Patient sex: M
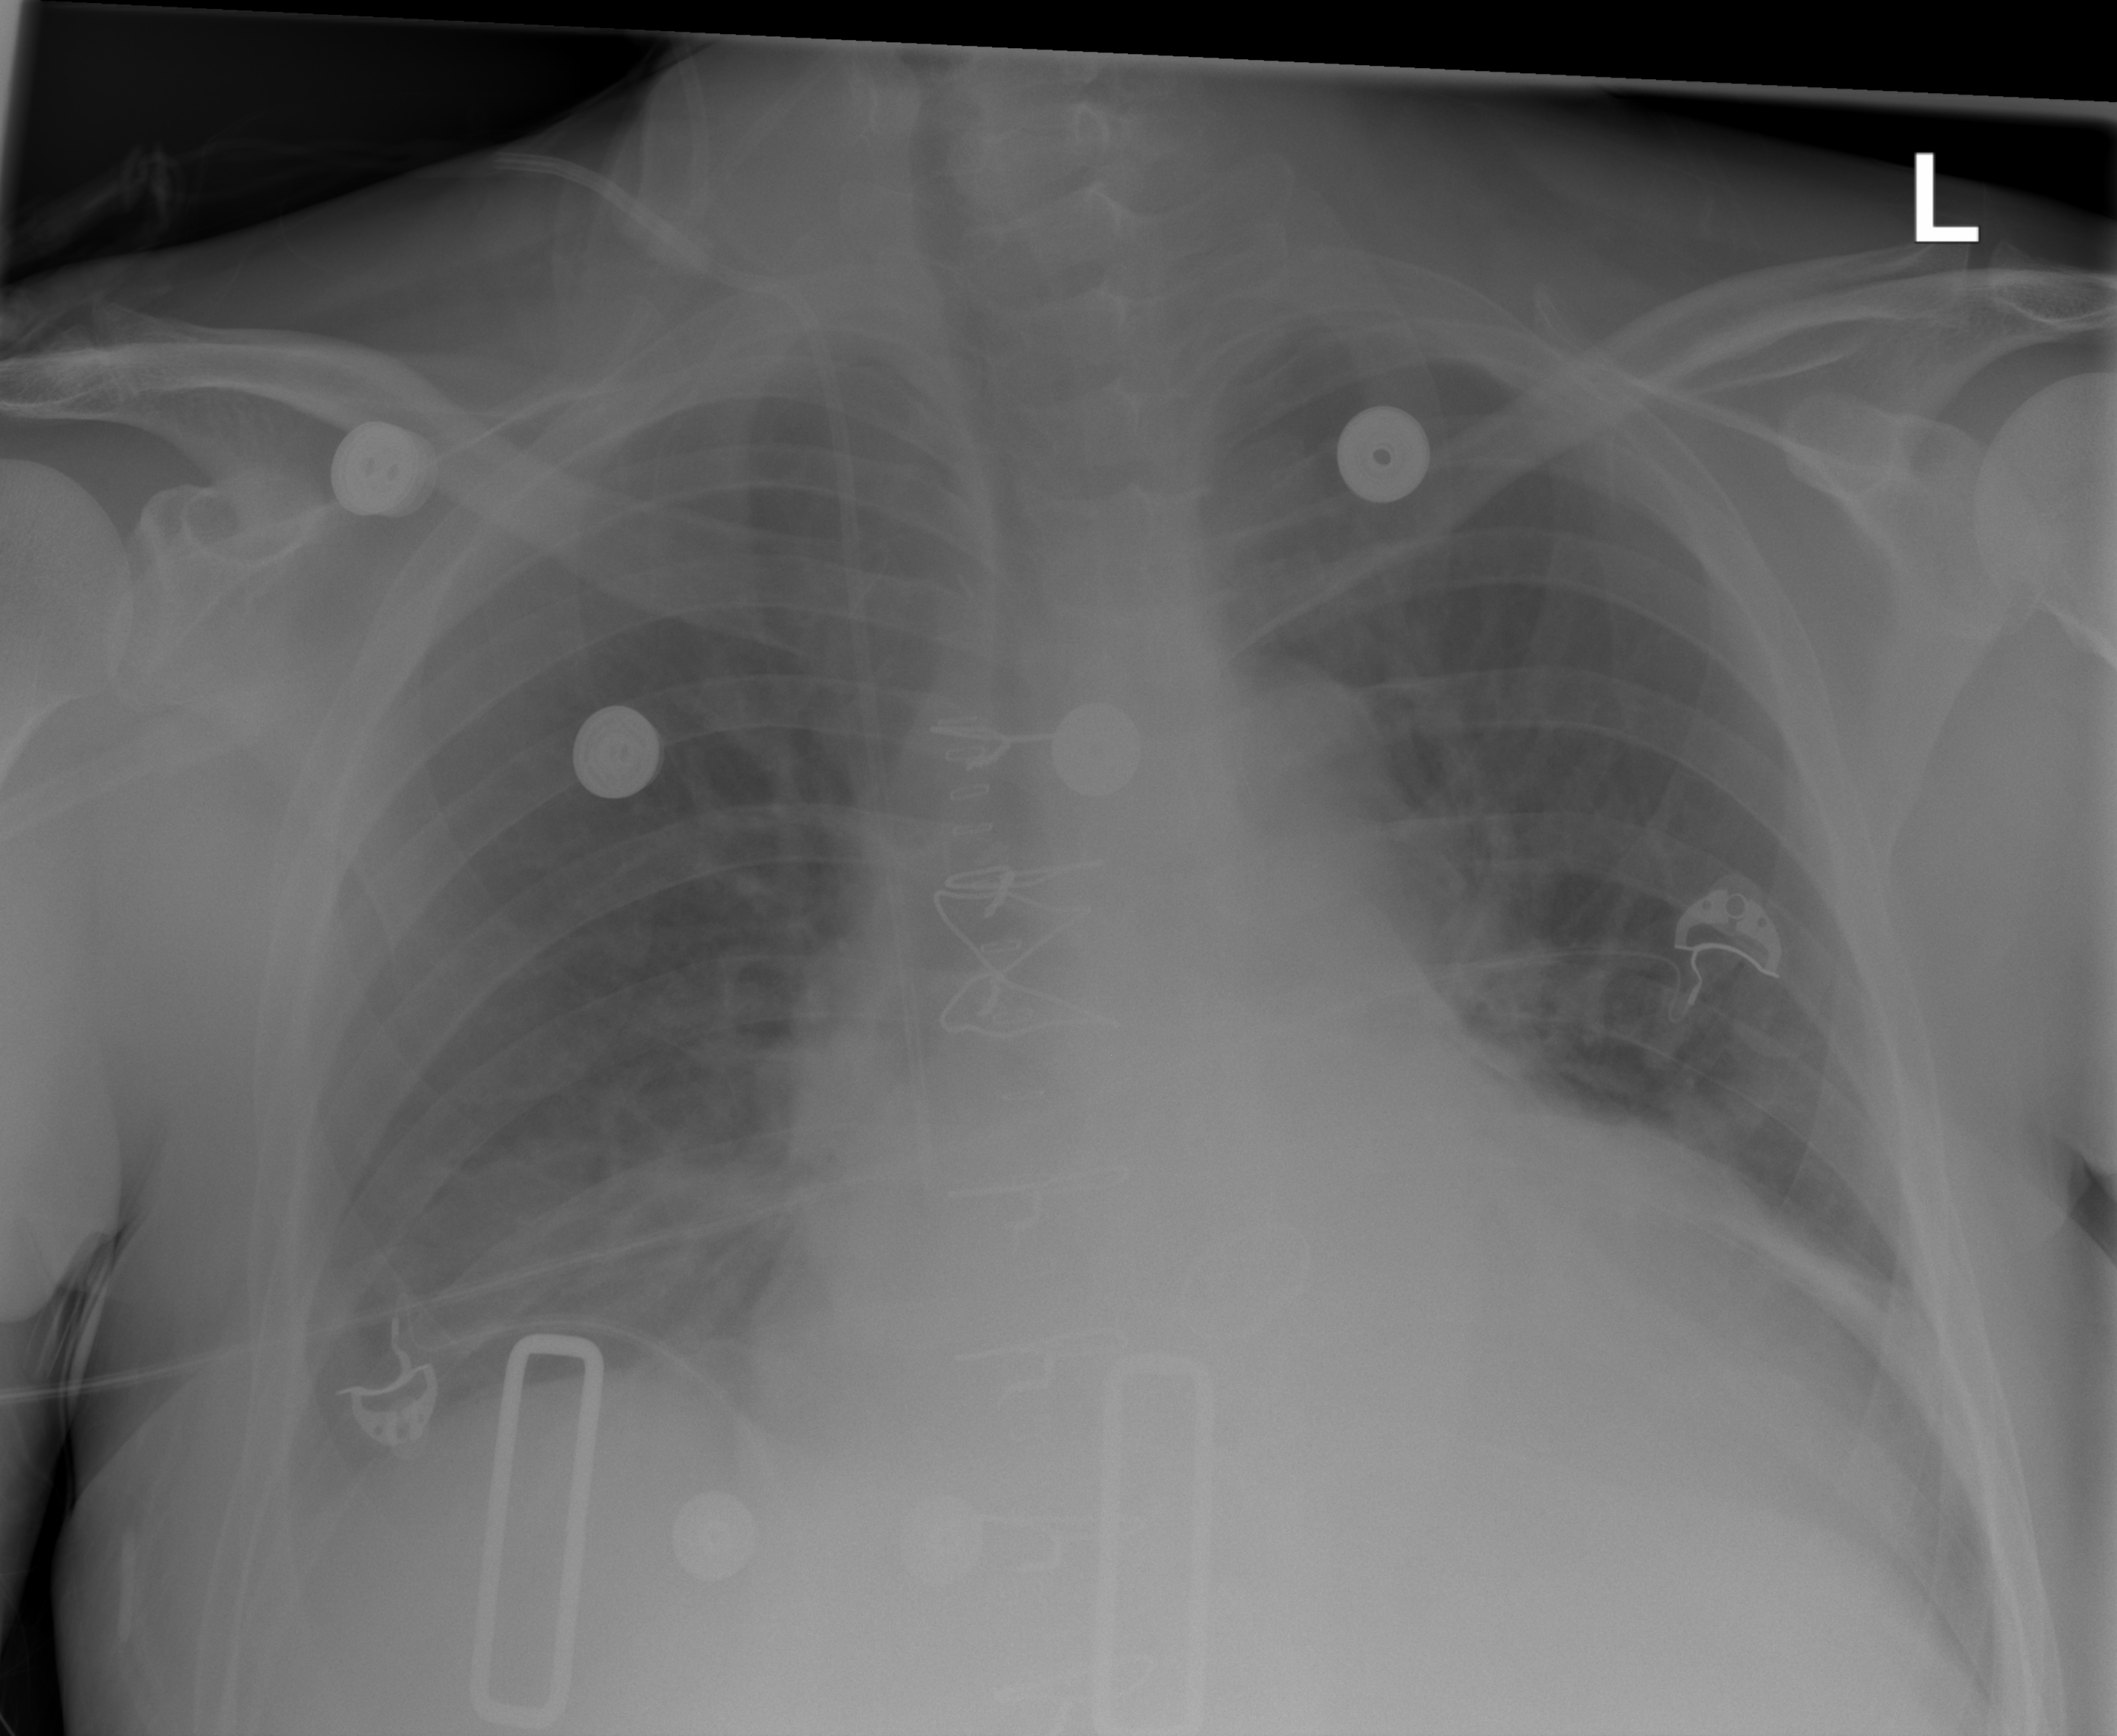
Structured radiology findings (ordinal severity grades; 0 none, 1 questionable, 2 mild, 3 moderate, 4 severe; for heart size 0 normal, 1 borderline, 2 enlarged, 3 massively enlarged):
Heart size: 2
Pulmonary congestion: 2
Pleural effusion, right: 2
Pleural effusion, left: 1
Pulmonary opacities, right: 0
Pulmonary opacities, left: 0
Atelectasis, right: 2
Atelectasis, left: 2